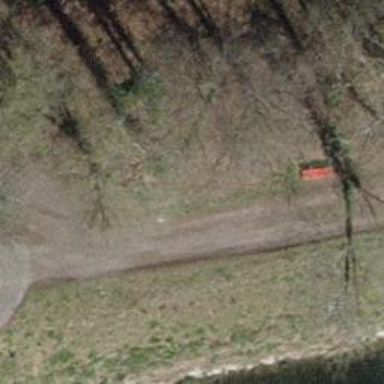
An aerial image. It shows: Bench.